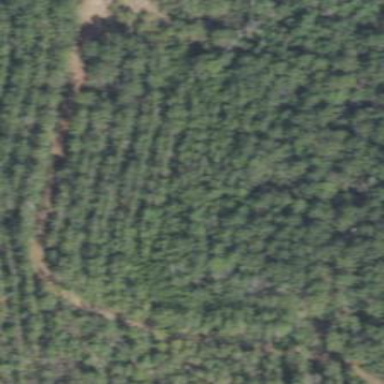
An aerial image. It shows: Forest dominated by needle-leaved trees.